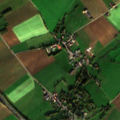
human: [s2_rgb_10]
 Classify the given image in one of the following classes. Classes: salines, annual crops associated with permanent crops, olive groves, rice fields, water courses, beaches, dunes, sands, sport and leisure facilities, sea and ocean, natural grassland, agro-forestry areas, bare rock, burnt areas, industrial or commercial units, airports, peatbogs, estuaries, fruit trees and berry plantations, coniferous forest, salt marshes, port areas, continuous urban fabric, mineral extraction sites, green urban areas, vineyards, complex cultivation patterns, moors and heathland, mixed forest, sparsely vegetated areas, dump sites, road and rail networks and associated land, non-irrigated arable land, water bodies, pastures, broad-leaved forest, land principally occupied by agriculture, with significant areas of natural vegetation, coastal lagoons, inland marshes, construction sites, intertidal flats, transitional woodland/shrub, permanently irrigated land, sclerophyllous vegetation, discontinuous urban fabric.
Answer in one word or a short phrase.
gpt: discontinuous urban fabric, non-irrigated arable land, pastures, complex cultivation patterns